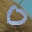
Label: 0